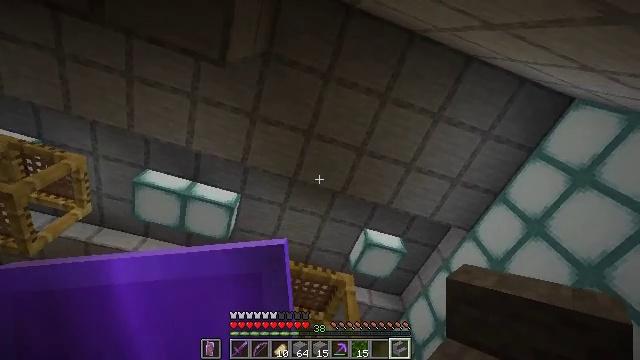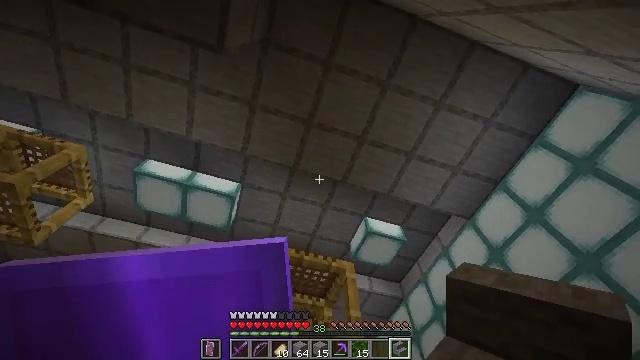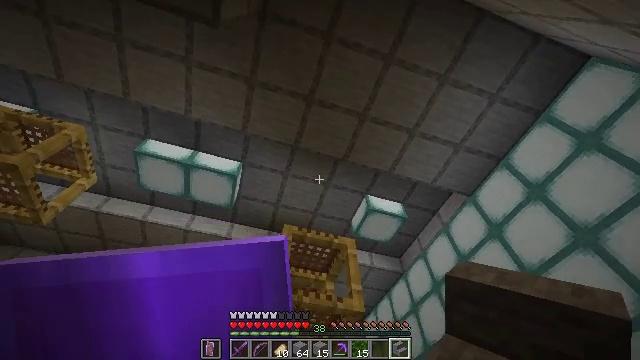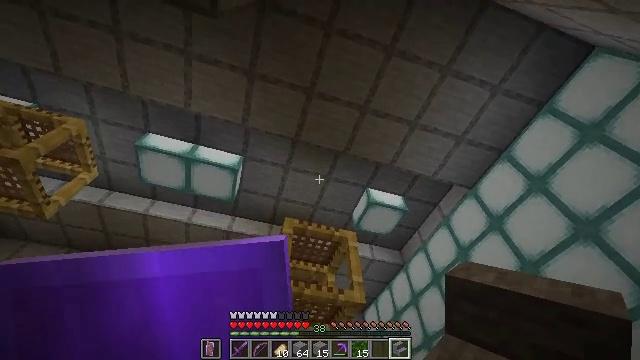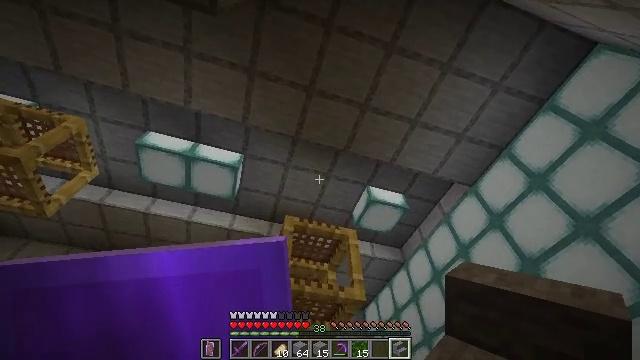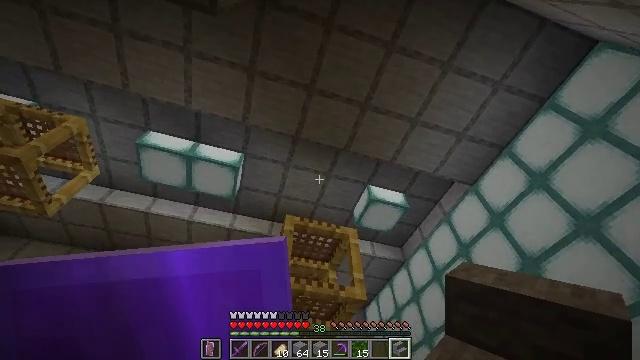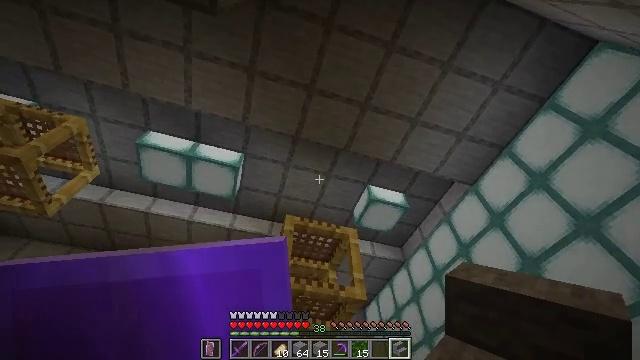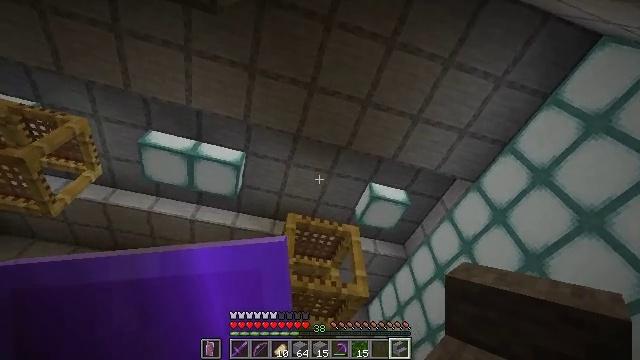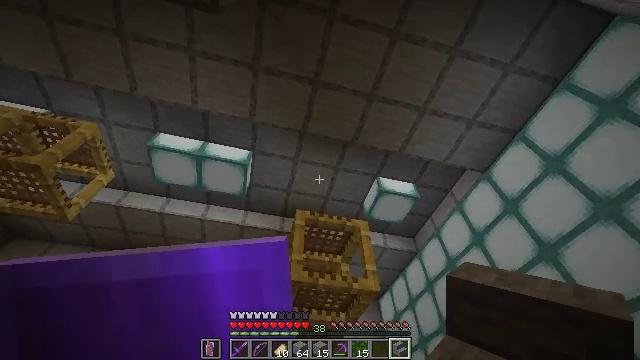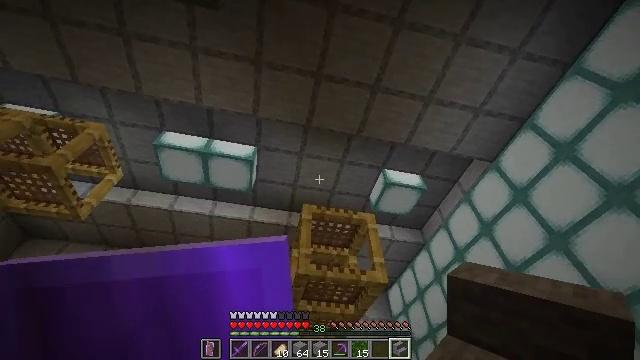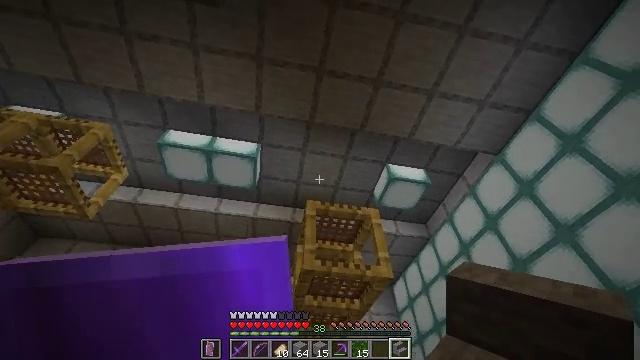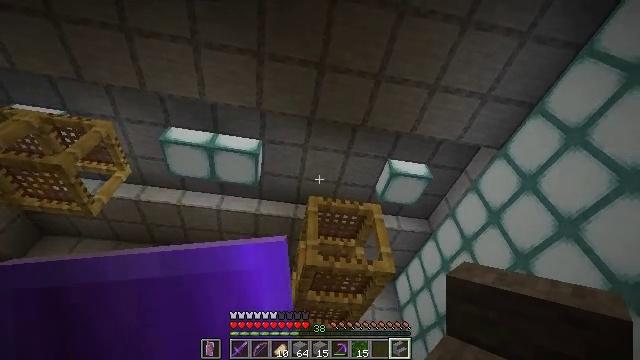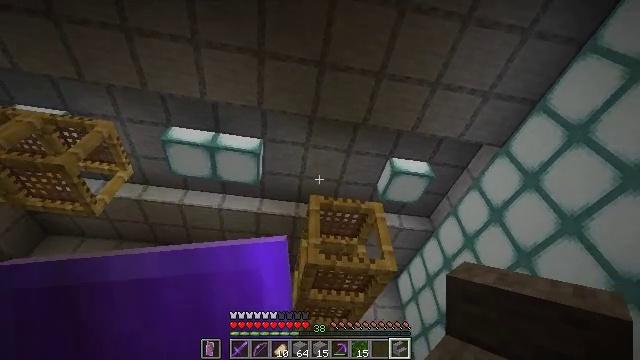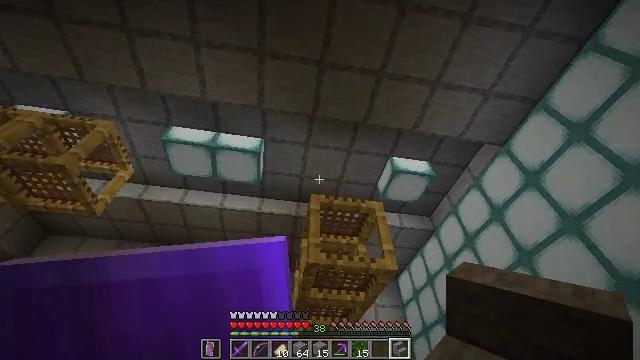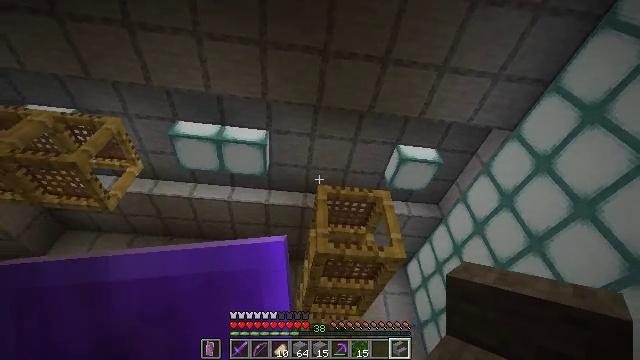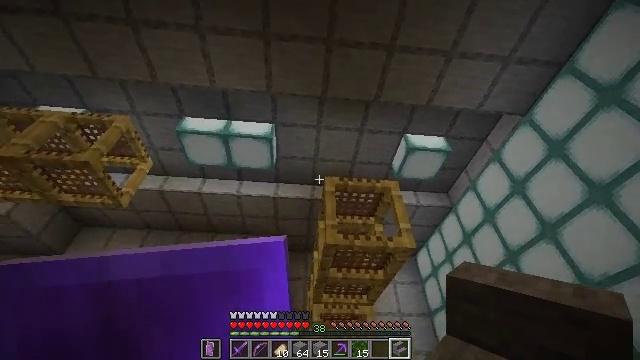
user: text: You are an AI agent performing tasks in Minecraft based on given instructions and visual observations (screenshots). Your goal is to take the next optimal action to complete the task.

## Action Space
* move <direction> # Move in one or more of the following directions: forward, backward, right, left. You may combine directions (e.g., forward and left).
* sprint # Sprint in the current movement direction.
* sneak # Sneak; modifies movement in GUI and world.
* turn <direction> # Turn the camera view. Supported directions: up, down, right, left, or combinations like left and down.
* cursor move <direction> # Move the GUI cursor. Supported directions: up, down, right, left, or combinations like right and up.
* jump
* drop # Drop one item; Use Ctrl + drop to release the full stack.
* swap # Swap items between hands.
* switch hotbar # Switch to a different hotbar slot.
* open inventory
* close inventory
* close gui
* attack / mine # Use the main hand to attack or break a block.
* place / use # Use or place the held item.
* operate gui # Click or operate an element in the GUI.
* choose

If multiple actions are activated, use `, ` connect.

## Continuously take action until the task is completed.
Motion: motion action
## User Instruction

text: Harvest the sea lantern from its structure.
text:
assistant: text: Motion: turn down
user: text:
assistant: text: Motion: turn down
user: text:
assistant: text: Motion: turn down
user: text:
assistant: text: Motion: no_op
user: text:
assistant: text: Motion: no_op
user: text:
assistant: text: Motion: no_op
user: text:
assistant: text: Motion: no_op
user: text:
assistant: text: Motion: turn left
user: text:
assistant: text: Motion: turn left and down
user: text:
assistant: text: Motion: turn left
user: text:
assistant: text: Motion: no_op
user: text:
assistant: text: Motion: no_op
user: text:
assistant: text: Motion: no_op
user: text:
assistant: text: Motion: turn left and down
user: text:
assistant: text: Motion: turn left and down
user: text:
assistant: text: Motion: move forward, turn left and down
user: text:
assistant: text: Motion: move forward, turn left and down
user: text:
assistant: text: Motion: move forward, turn left
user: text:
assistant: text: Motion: move forward
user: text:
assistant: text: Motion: move forward and move left
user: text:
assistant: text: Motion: move forward and move left
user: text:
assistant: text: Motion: move forward and move left
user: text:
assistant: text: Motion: move forward and move left
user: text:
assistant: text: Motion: move forward and move left
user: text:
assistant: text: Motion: move forward and move left
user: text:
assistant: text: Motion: move forward and move left
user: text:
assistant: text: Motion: move forward and move left
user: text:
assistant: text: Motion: move forward and move left, turn left
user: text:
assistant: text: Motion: move forward and move left
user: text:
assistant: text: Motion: move forward and move left